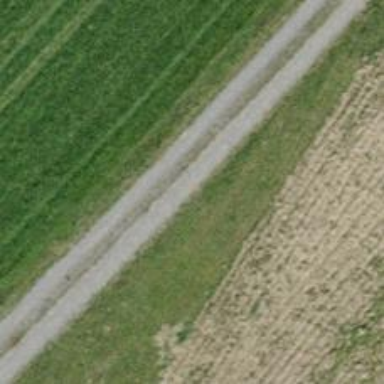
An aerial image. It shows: Compacted grade3 track.